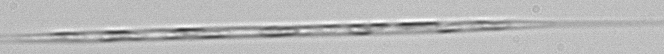
Label: Rhizosolenia